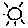
Label: sun